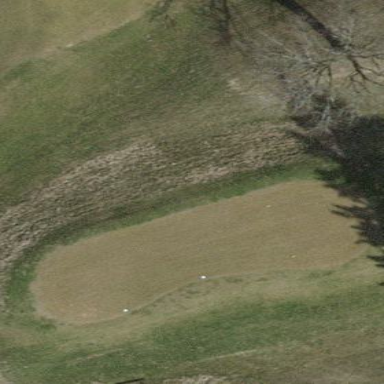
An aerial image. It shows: Grassy area designated as golf tee.